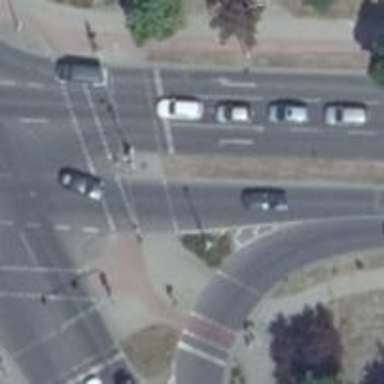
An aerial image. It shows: Uncontrolled crossing with pedestrian island.